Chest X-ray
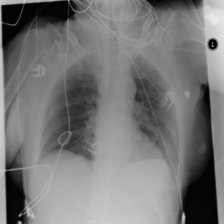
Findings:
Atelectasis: negative
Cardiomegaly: negative
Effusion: negative
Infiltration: negative
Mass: negative
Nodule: negative
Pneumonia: negative
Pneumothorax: negative
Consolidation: negative
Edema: negative
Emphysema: negative
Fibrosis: negative
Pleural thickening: negative
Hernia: negative